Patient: sex M, age 32
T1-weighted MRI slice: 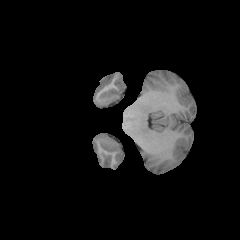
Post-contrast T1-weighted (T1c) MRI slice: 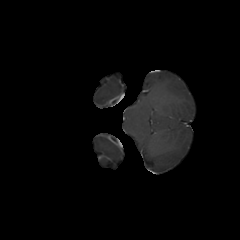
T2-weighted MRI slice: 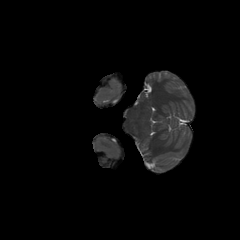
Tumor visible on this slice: no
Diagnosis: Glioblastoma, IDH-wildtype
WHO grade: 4